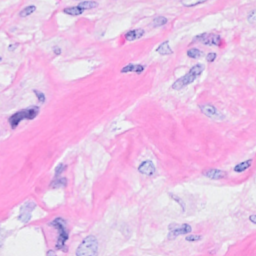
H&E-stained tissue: Breast